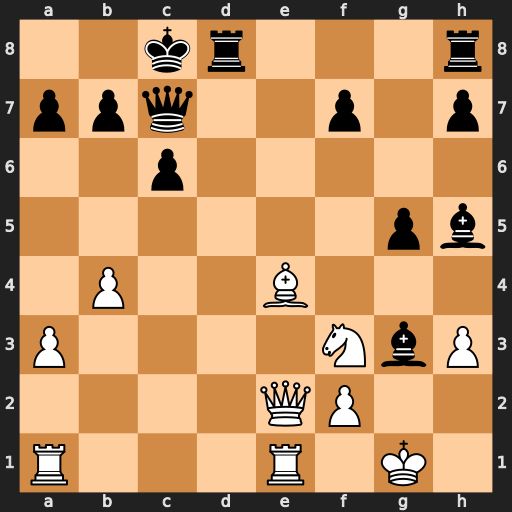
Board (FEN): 2kr3r/ppq2p1p/2p5/6pb/1P2B3/P4NbP/4QP2/R3R1K1
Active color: w
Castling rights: -
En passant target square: -
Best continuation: fxg3 Qxg3+ Qg2